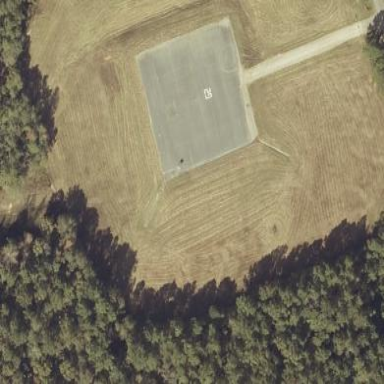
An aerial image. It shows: Image showing helipad at airport.